Field crop: maize
Growth stage: 2
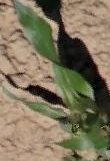
Species: maize